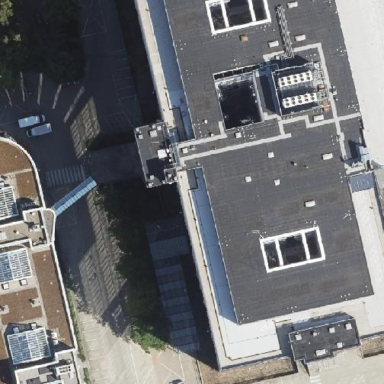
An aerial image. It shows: Flat-roofed building with tar paper roof.